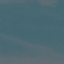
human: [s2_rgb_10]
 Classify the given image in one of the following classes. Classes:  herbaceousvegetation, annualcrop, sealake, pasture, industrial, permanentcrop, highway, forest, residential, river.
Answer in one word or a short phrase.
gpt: SeaLake